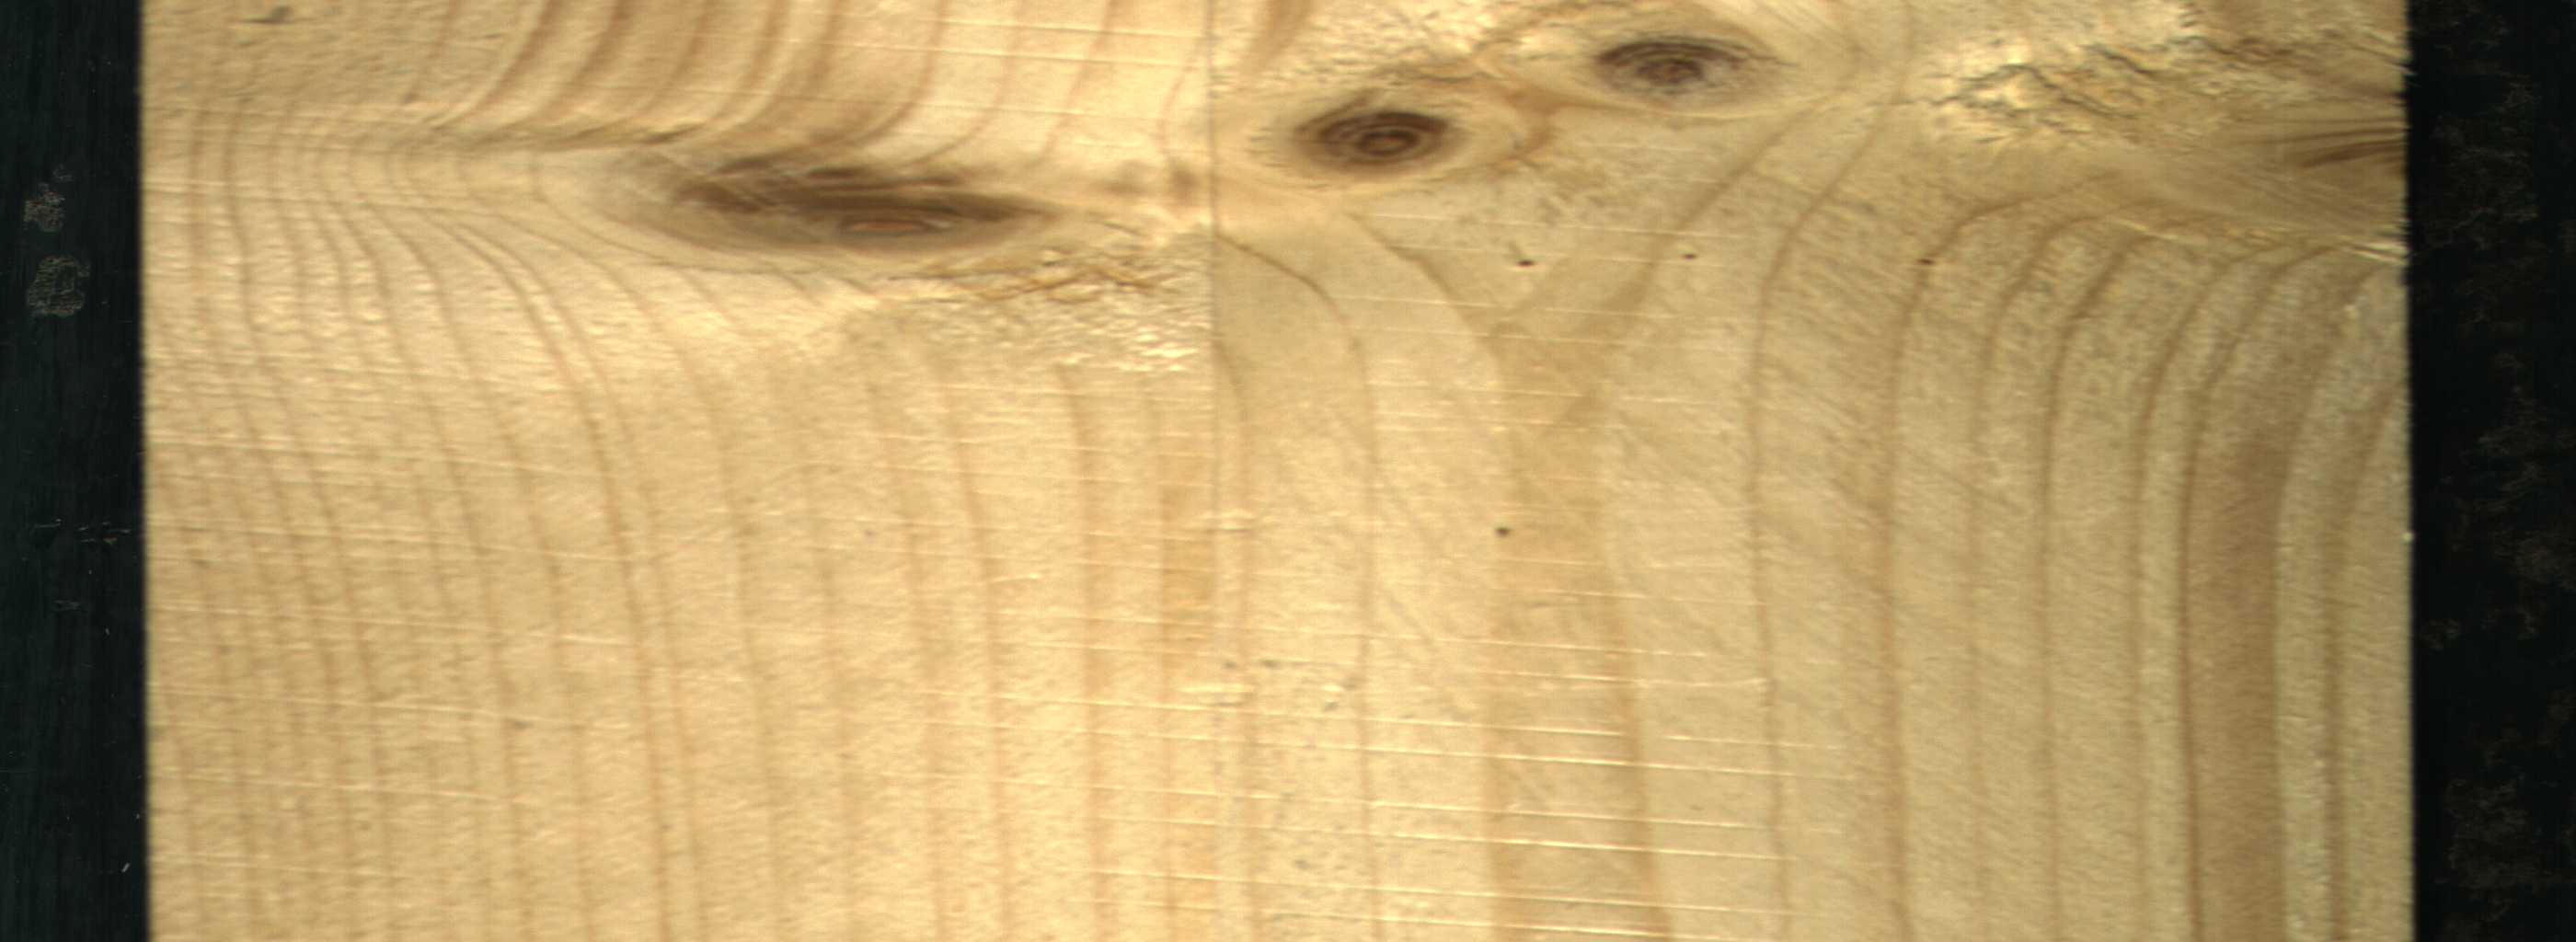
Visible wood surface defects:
Live_Knot
Live_Knot
Live_Knot
Live_Knot